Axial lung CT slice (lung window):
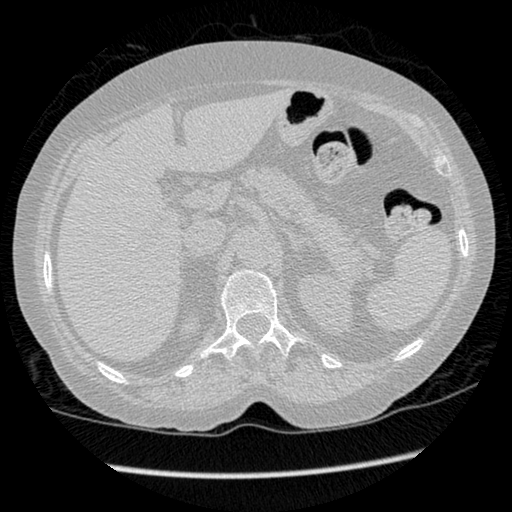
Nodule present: no